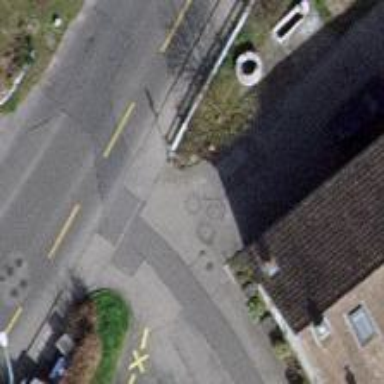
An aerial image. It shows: Unmarked crossing on the road.